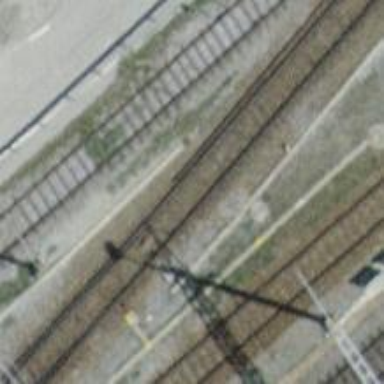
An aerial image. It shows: Railway switch.